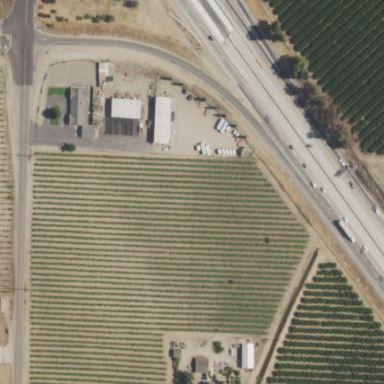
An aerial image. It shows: Vineyard where grapes are grown.